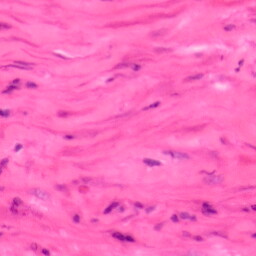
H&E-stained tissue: Colon